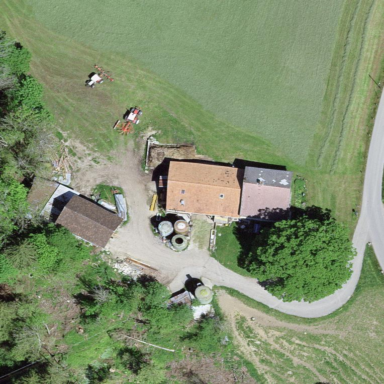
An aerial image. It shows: Farmyard area.